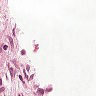
Metastatic tissue present: yes